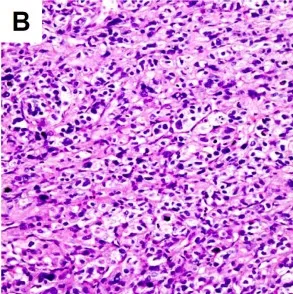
Malignant Steroid cell tumor, NOS. Mitosis. H&E, 20x) are arranged in a diffuse pattern of columns or nests separated by a rich vascular network.
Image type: pathology (h&e)